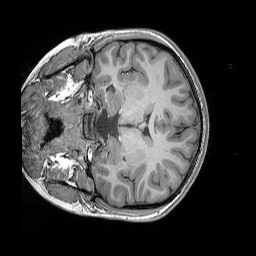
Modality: T1w
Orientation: coronal
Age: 21
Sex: female
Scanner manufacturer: siemens
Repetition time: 2.25 s
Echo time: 0.00302 s